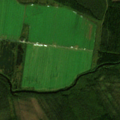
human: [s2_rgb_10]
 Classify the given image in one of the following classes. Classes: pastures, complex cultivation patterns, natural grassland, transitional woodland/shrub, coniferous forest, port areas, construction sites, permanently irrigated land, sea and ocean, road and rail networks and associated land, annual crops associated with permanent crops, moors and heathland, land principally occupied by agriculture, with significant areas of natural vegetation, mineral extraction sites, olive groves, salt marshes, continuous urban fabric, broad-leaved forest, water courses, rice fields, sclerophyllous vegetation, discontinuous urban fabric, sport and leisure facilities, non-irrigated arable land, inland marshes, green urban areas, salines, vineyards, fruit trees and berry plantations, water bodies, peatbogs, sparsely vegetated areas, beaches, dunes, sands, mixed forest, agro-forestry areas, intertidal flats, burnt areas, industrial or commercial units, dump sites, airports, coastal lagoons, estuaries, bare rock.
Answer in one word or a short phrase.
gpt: non-irrigated arable land, coniferous forest, mixed forest